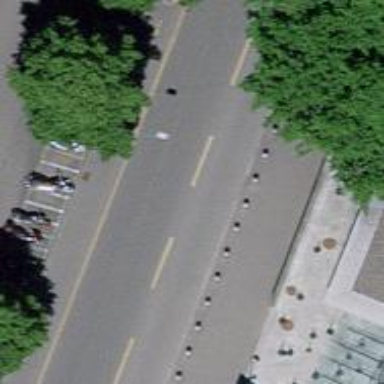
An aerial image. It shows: Bollard barrier.